Question: When i call "<URL>" using Jsonp I get an unexpected token error.
I'm using the code below to call the api
'''
$http.jsonp("http://api.trademe.co.nz/v1/Search/Property/Residential.json?callback=?").success((data) => {
console.log(data);
});
'''
Any idea why i am getting this error? is that the correct way of calling jsonp service?
Request Header:
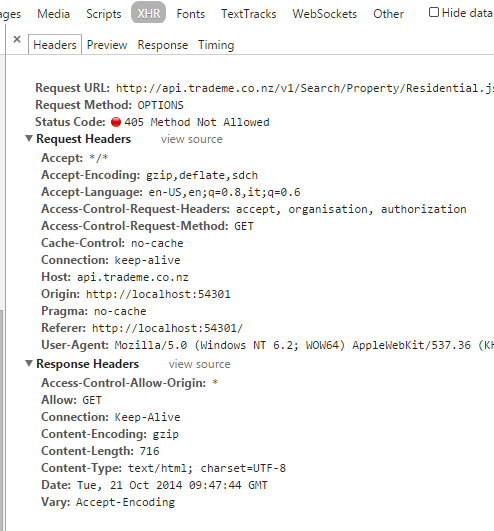
Answer: It seams that you can call api.trademe.co.nz using http.get please see demo below.
'''
var app = angular.module('app', []);
app.controller('fCtrl', function($scope, $http) {
$http.get("http://api.trademe.co.nz/v1/Search/Property/Residential.json").then(function(response) {
console.log(response.data)
$scope.data = response.data
});
});
'''
'''
<script src="https://ajax.googleapis.com/ajax/libs/angularjs/1.2.23/angular.min.js"></script>
<div ng-app="app">
<div ng-controller="fCtrl">
<p ng-repeat="item in data.List">
{{item.Title}}
</p>
</div>
</div>
'''